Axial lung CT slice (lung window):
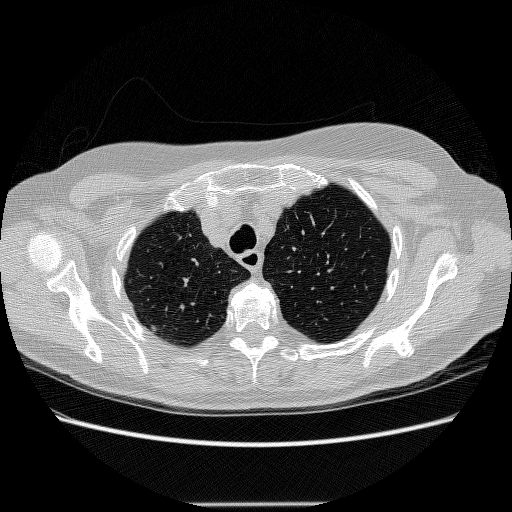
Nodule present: no